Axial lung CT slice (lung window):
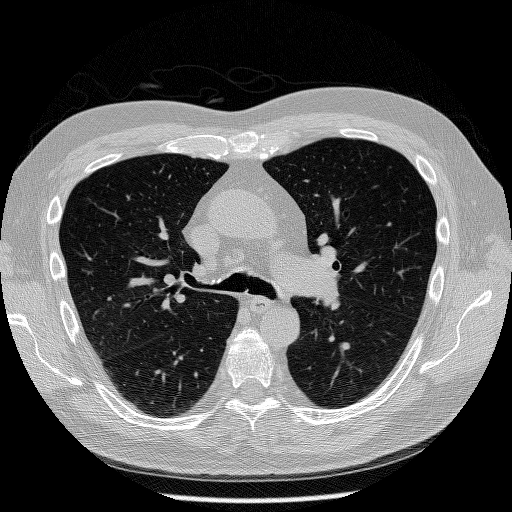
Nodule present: no